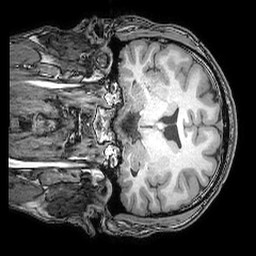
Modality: T1w
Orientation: coronal
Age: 34
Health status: ill
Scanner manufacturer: philips
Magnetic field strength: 3 T
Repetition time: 0.007 s
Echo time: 0.0035 s